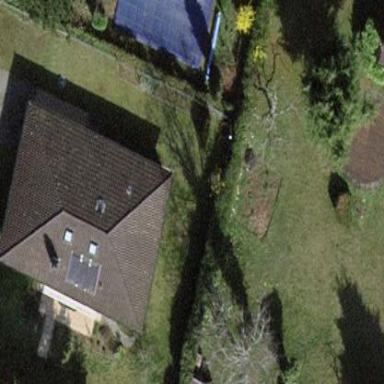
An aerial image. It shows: Simple and straightforward house.